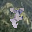
Label: 7